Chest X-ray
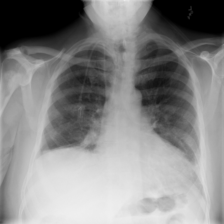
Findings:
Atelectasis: negative
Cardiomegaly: negative
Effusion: positive
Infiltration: negative
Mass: negative
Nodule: negative
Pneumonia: negative
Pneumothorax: negative
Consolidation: negative
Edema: negative
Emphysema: negative
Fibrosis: negative
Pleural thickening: negative
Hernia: negative